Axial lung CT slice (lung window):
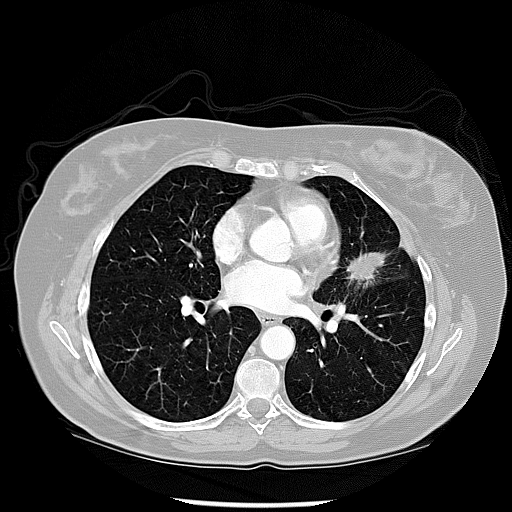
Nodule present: yes
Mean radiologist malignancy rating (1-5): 5